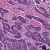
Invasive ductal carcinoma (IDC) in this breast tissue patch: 1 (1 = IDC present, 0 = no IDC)